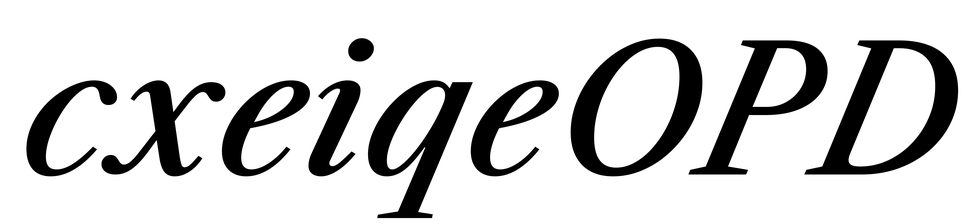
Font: LibreCaslonText-Italic_Medium_Italic